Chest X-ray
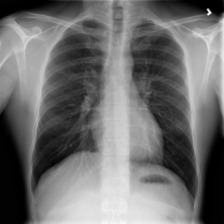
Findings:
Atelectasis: negative
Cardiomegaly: negative
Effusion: negative
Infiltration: negative
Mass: negative
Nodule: negative
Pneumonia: negative
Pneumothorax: negative
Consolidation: negative
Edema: negative
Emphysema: negative
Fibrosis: negative
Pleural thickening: negative
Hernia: negative